Field crop: tomato
Growth stage: 1
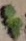
Species: solanum